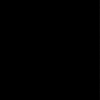
Label: dusty